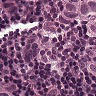
Metastatic tissue present: yes